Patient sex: M
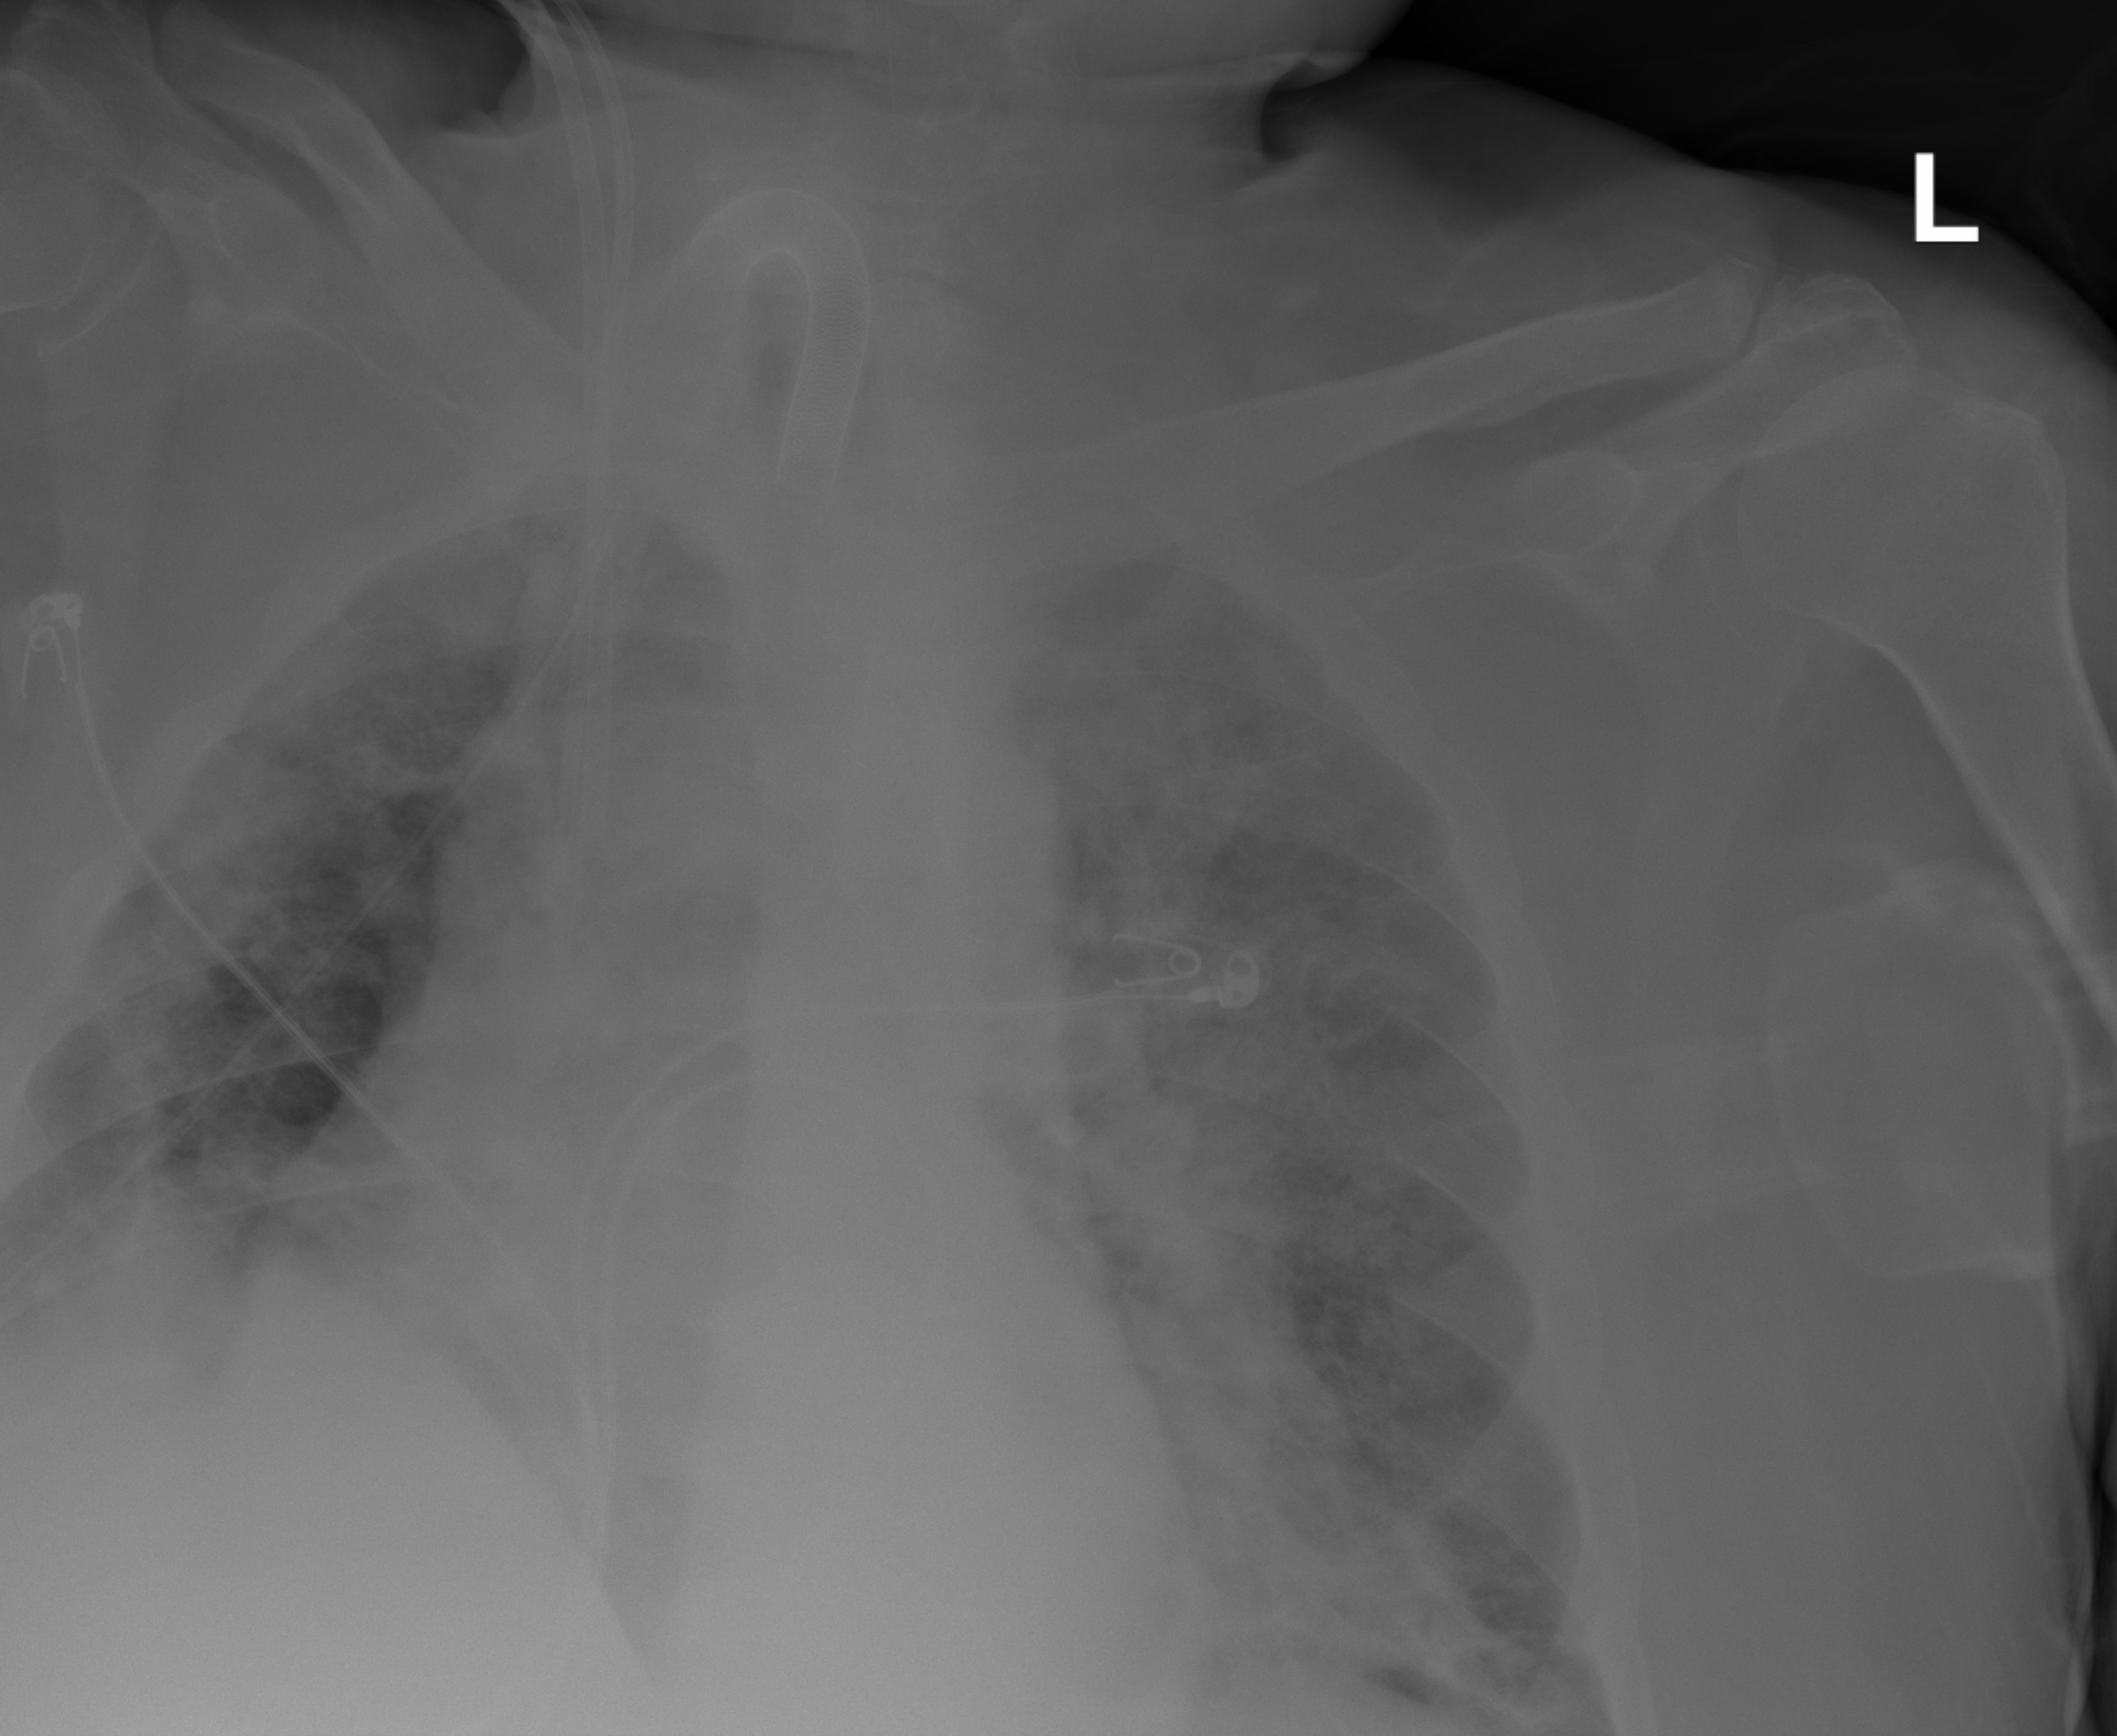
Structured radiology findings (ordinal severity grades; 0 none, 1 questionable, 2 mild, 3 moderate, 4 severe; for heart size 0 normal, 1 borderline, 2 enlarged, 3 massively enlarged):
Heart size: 2
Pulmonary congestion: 0
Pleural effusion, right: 0
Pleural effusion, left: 0
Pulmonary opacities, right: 3
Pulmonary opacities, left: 3
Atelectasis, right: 2
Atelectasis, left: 2